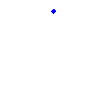
Particle: proton